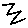
Label: zigzag